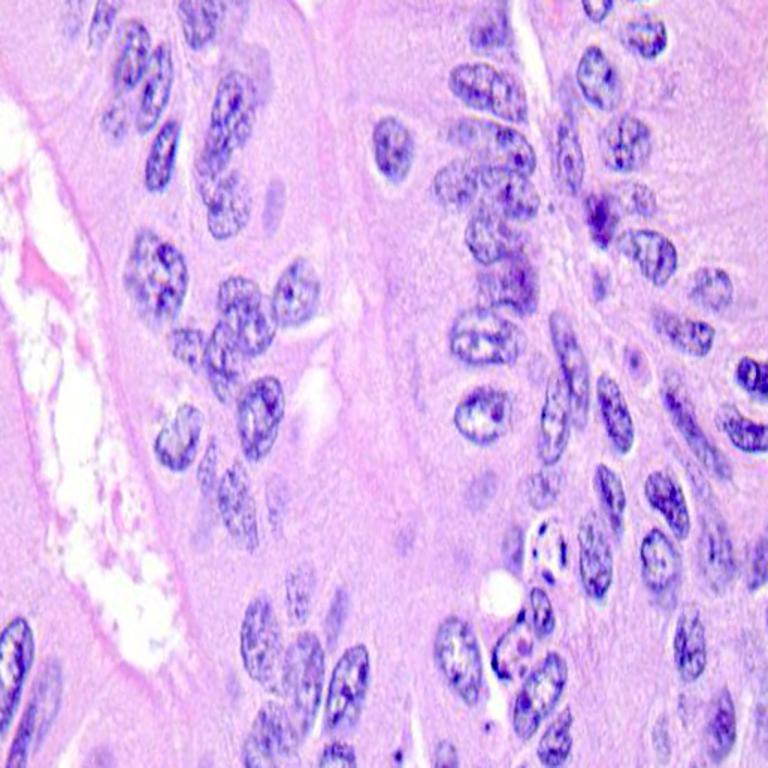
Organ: colon
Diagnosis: adenocarcinomas